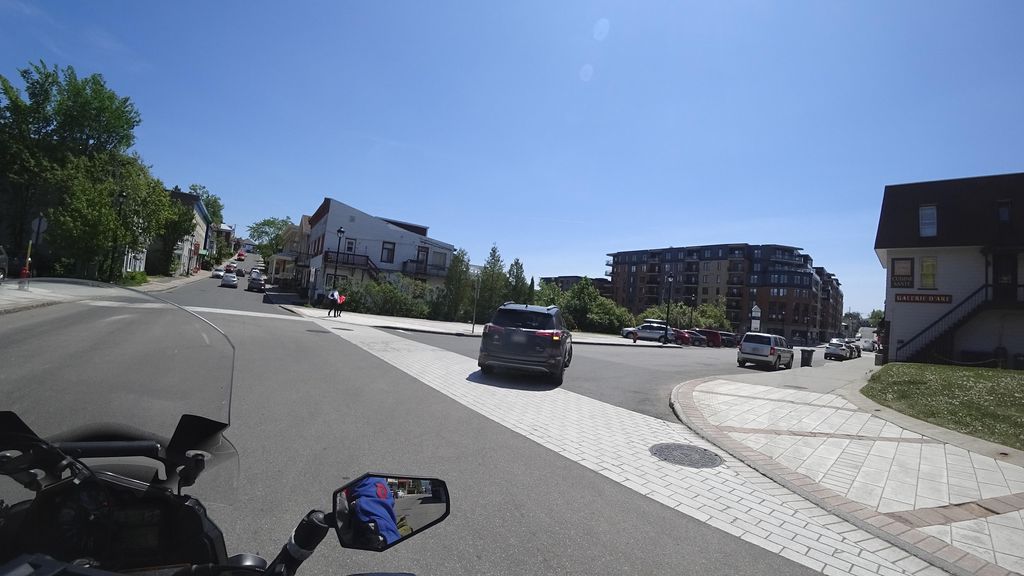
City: quebec_city